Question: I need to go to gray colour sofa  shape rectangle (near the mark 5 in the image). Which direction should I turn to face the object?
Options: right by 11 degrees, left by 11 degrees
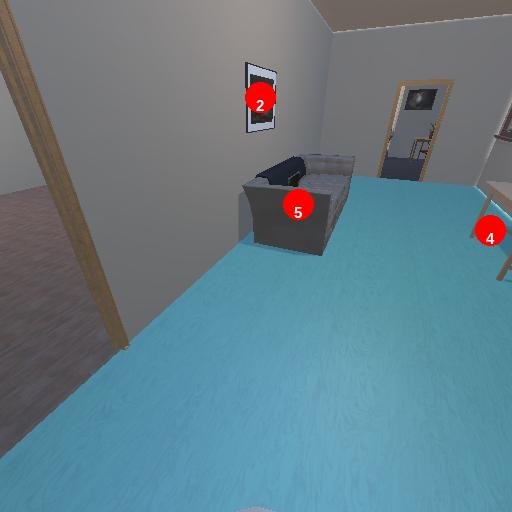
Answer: right by 11 degrees